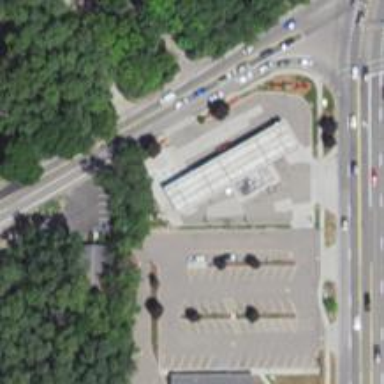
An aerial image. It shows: Convenience shop.